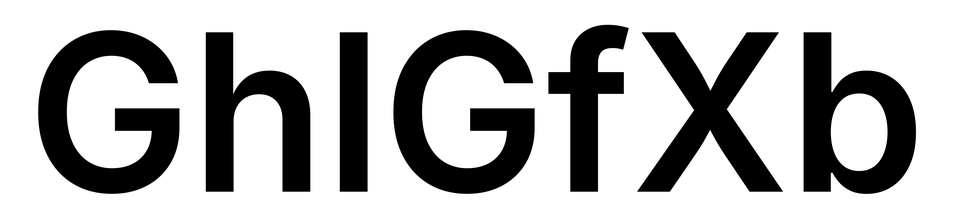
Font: Inter_SemiBold